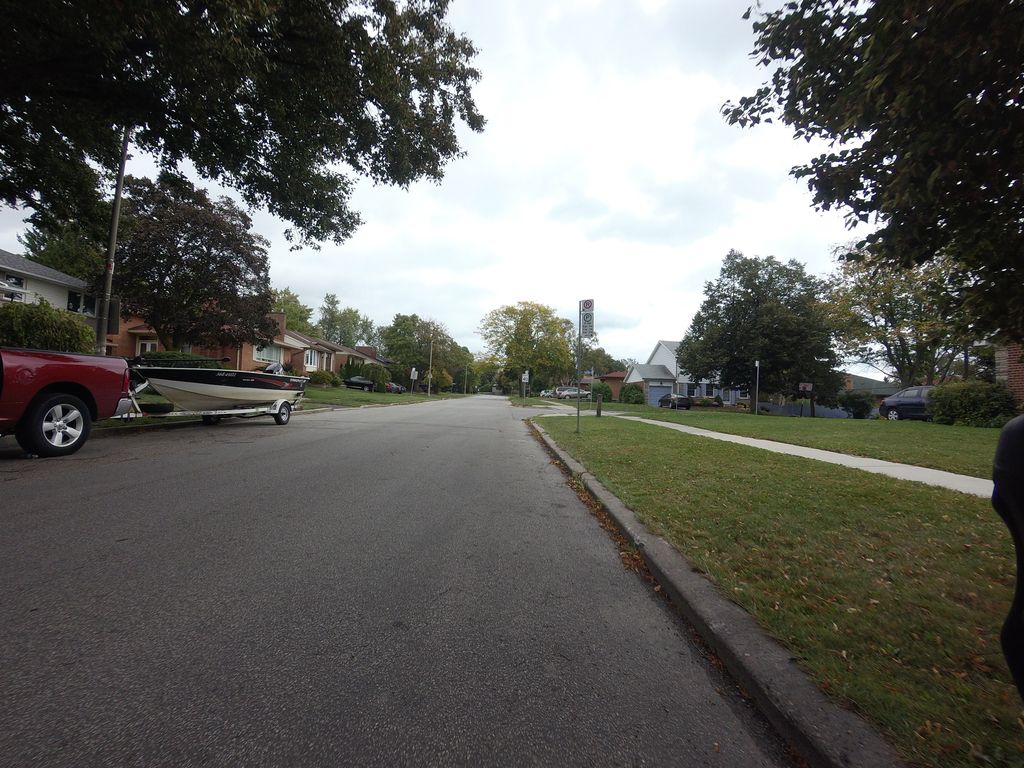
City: toronto